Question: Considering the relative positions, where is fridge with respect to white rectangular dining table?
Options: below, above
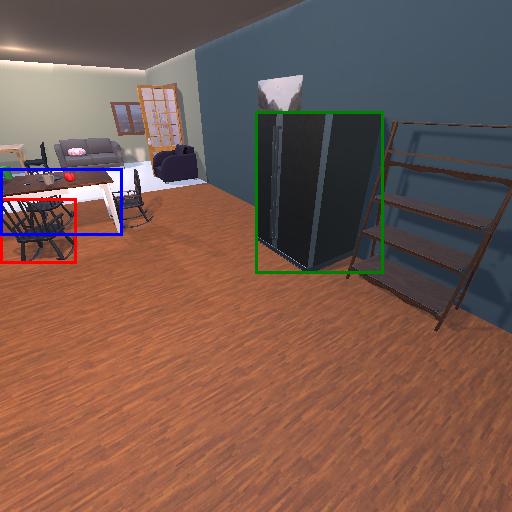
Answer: below